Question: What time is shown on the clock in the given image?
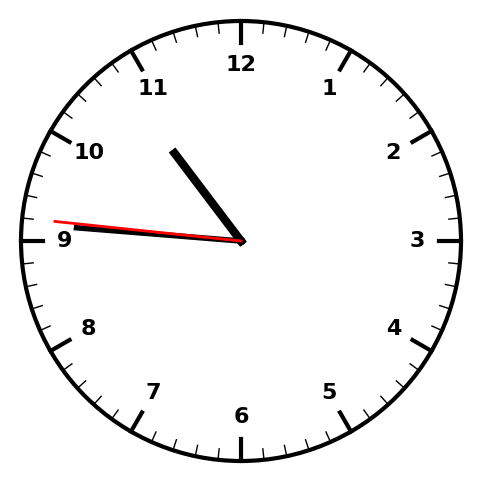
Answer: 10:45:46